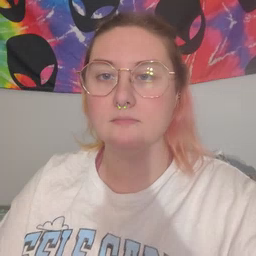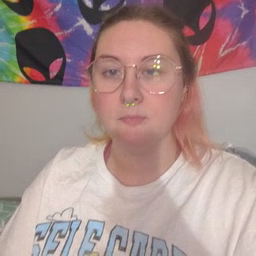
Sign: mouse